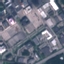
Land use / land cover: Industrial